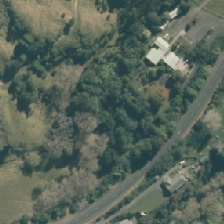
Land cover: broadleaved_indigenous_hardwood